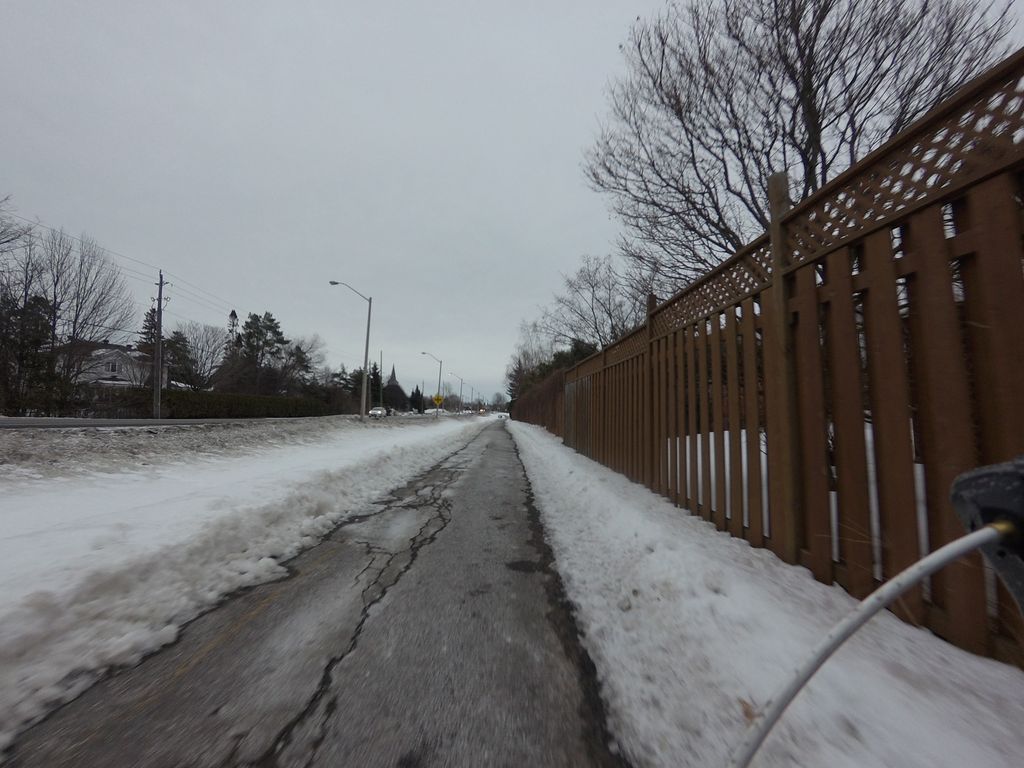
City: ottawa-gatineau